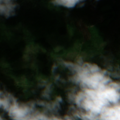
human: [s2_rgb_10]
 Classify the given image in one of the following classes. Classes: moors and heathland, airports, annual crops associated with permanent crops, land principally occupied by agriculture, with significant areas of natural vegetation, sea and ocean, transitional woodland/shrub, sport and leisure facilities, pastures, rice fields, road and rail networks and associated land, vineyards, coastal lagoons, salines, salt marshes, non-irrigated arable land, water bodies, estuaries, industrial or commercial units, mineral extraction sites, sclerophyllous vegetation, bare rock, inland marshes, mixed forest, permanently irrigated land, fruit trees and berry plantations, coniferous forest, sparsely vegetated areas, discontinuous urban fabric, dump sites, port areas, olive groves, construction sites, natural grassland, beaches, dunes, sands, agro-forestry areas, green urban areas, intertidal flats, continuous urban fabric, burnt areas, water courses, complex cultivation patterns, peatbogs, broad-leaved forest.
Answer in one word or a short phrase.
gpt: coniferous forest, mixed forest, transitional woodland/shrub